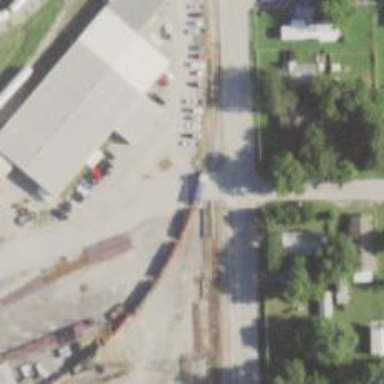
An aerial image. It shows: Railway level crossing.